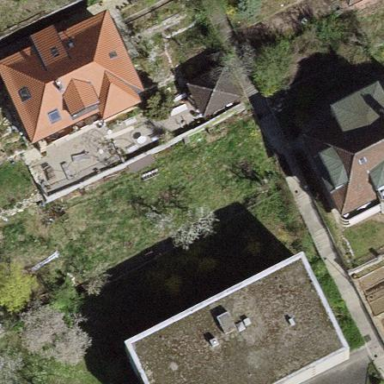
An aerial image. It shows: Detached building.